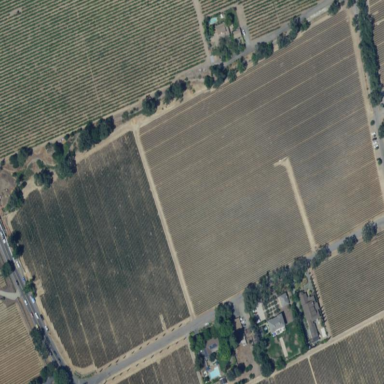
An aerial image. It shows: Vineyard where grapes are grown.